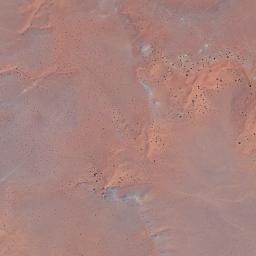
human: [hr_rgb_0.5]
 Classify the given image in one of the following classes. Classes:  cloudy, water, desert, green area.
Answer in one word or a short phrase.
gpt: desert